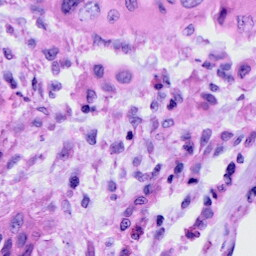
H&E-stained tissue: Cervix